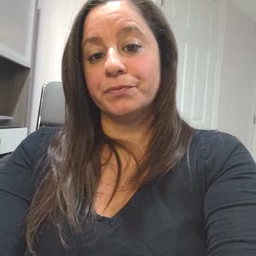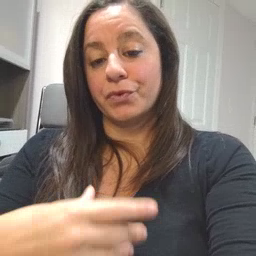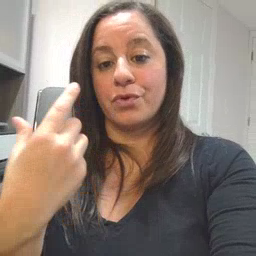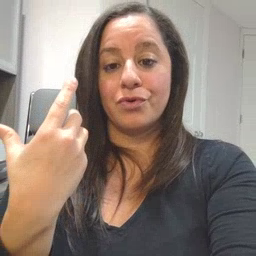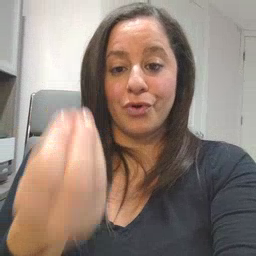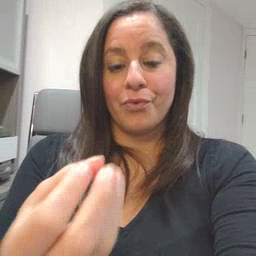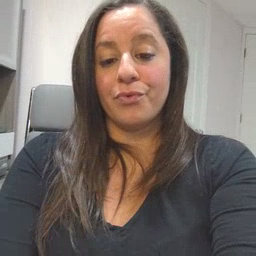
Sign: go